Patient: sex F, age 22
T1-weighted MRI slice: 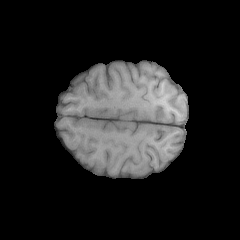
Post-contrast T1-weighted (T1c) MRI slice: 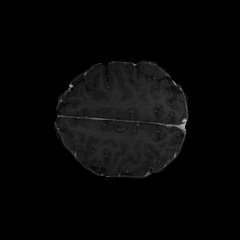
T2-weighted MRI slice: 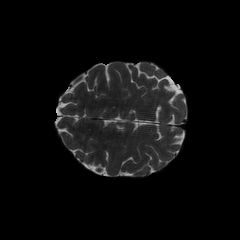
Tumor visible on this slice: no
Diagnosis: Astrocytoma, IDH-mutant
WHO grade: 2